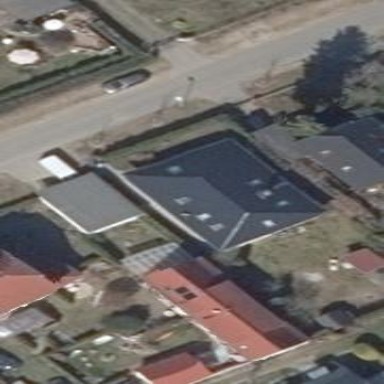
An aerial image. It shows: House with hipped roof.